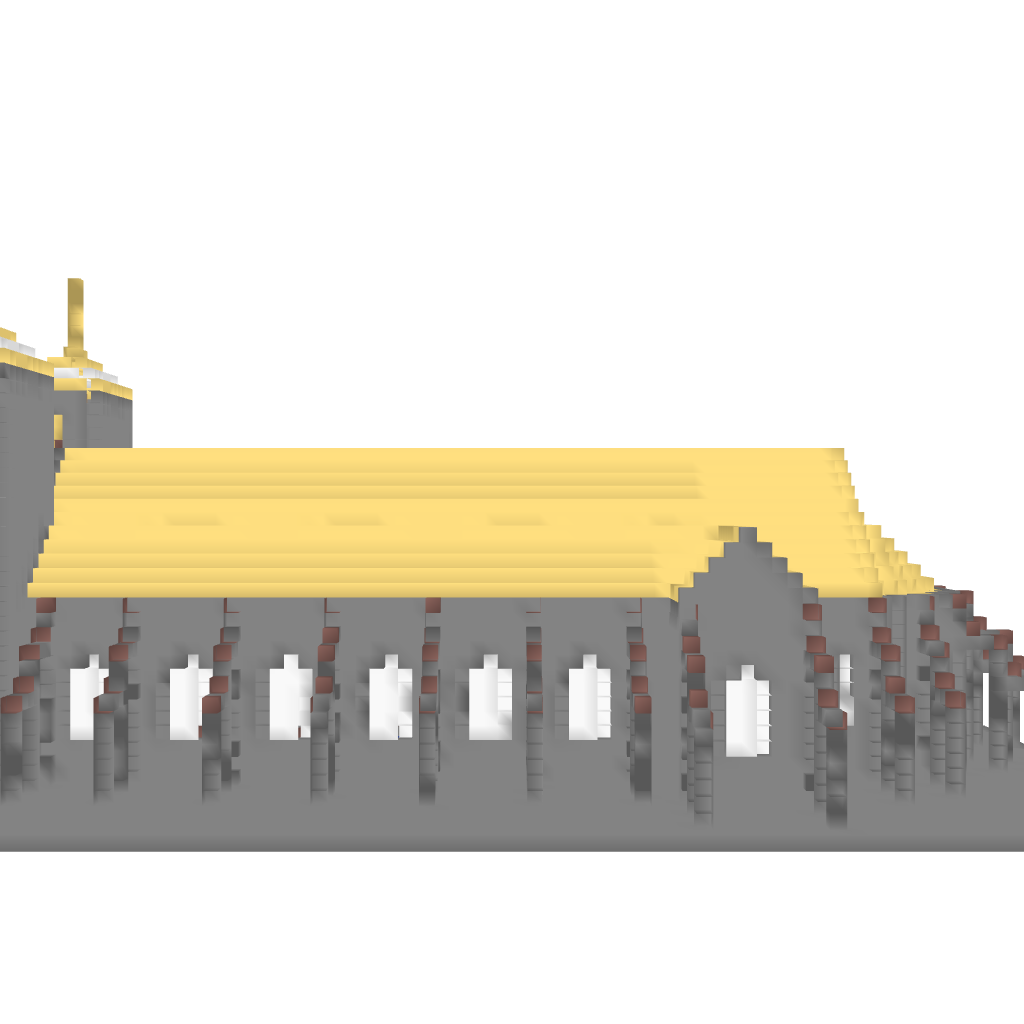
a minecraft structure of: cathedral high quality